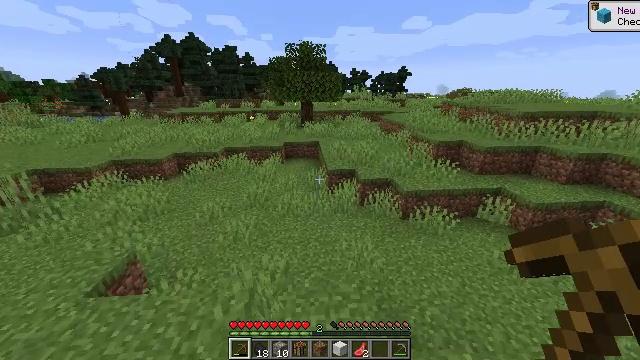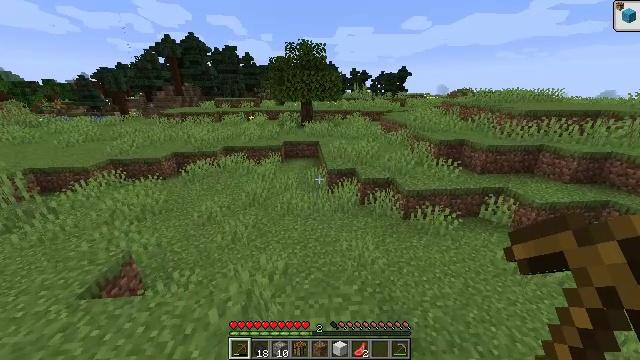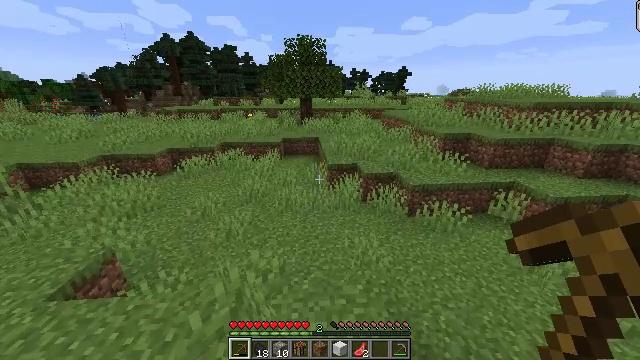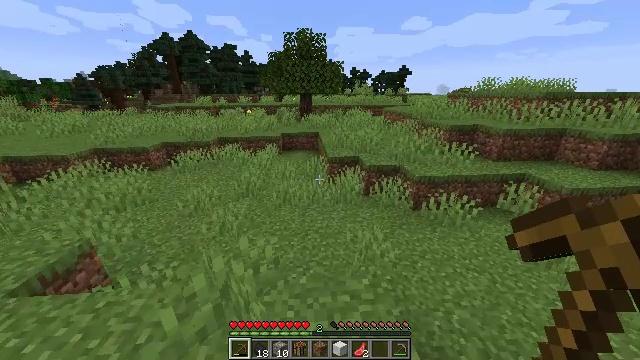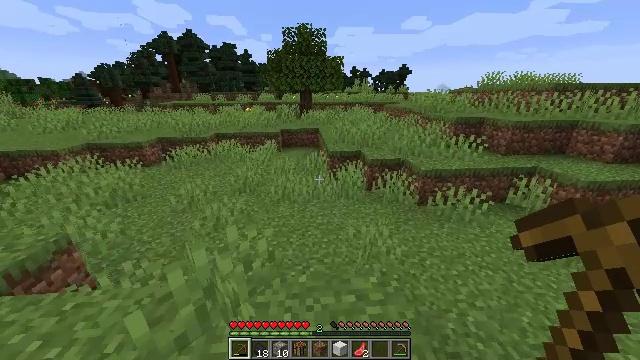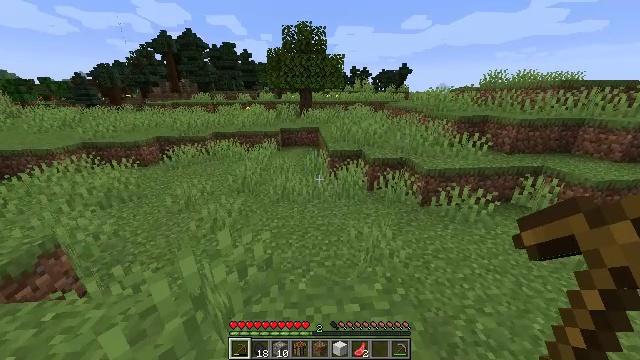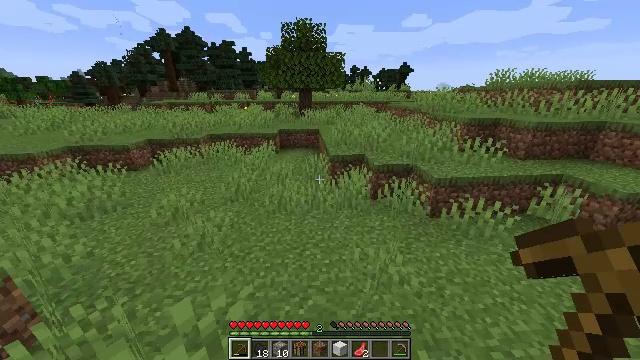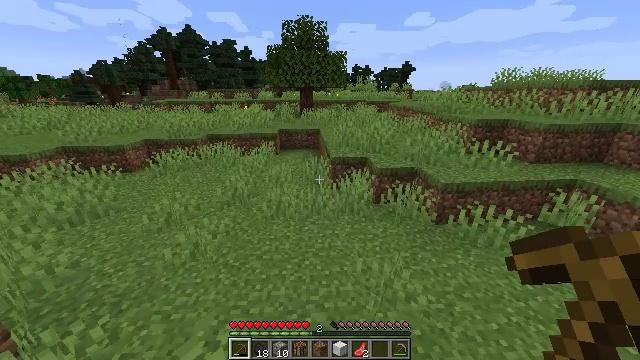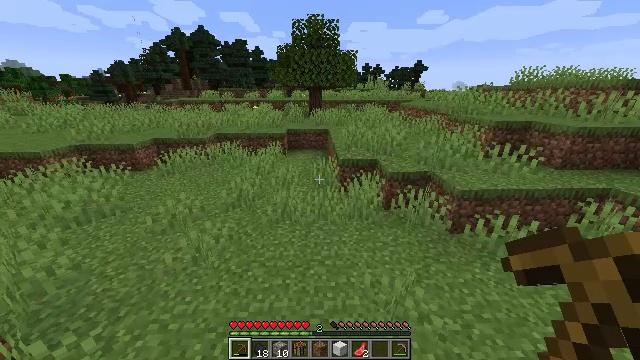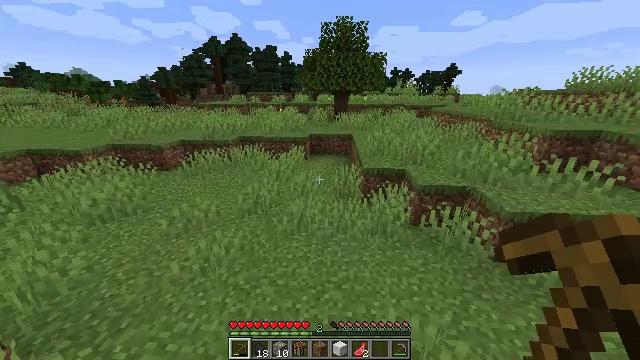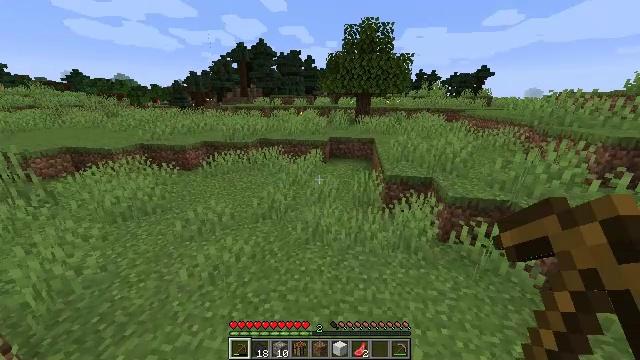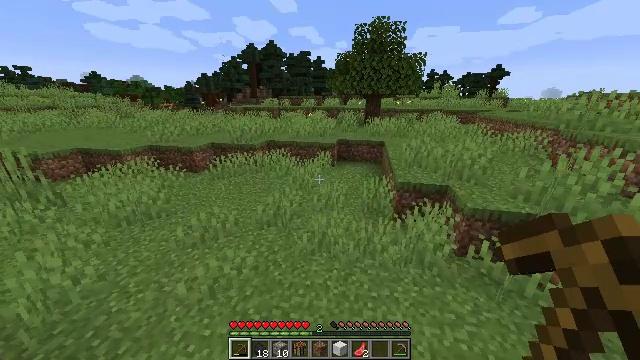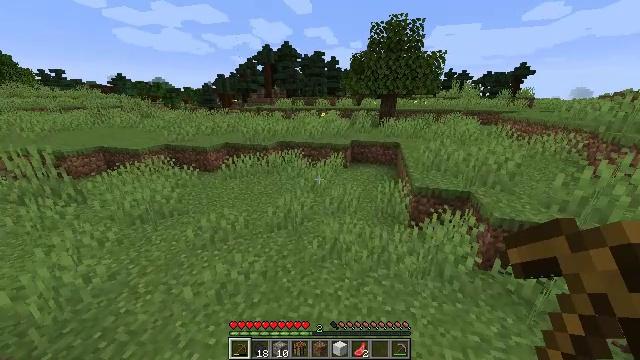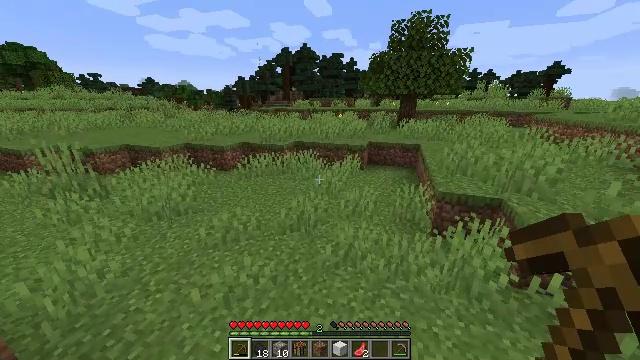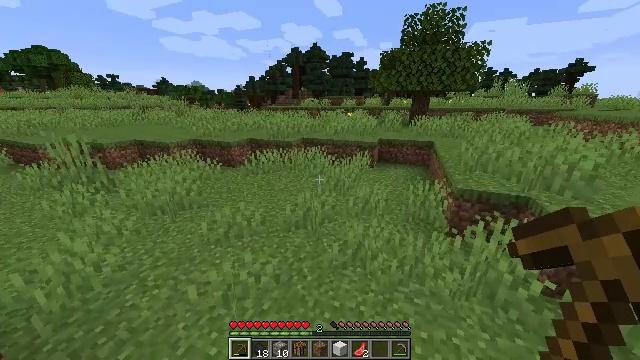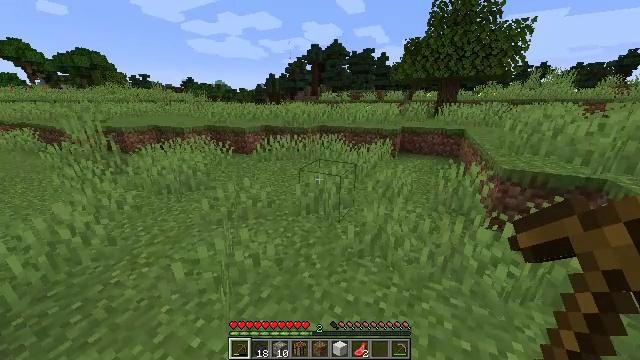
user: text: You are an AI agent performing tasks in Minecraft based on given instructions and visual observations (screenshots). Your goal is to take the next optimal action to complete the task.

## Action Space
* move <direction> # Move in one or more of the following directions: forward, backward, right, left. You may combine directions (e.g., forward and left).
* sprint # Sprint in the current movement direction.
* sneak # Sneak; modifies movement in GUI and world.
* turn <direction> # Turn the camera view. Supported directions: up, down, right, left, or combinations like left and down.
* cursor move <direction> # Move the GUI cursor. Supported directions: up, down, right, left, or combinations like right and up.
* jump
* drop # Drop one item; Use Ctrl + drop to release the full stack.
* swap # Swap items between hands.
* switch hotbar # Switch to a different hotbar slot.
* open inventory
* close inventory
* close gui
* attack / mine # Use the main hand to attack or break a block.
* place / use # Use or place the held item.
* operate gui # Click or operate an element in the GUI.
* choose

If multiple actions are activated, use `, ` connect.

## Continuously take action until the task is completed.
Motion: motion action
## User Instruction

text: Retrieve the blue bed from the ground.
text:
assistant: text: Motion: move forward, sprint
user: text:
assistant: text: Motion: move forward, sprint
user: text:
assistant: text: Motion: move forward, sprint
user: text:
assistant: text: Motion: move forward, sprint
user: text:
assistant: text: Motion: move forward, sprint
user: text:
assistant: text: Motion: move forward, sprint
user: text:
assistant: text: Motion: move forward, sprint
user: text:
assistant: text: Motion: move forward, sprint, turn left
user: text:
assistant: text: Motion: move forward, sprint, turn left
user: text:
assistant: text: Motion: move forward, sprint, turn left
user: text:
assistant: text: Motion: move forward, sprint, turn left
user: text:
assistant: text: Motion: move forward, sprint, turn left
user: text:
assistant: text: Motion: move forward, sprint, turn left
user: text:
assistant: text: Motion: move forward, sprint, turn left
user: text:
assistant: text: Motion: move forward, sprint, turn left
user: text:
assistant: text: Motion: move forward, sprint, turn left
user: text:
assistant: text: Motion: move forward, sprint, turn left
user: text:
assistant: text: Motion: move forward, sprint, turn left
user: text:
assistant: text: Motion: move forward, sprint, turn left
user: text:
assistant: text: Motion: move forward, sprint, turn left
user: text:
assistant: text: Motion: move forward, sprint
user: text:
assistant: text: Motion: move forward, sprint
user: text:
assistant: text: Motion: move forward, sprint
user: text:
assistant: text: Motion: move forward, sprint
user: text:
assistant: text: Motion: move forward, sprint
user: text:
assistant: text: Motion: move forward, sprint
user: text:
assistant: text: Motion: move forward, sprint
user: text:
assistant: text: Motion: move forward, sprint
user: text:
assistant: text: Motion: move forward, sprint
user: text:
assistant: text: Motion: move forward, sprint